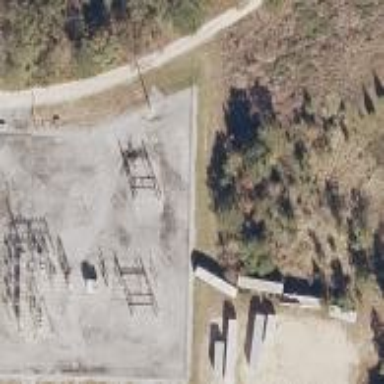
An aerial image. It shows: Distribution level power substation surrounded by fence.